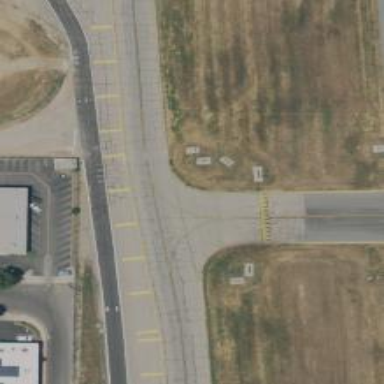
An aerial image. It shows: View of taxiway at the airport.